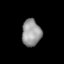
Tissue: lung
Cell type: Epithelial cells
Senescence score: 0.2285
Nuclear area (px): 503
Mean DAPI intensity: 150.875